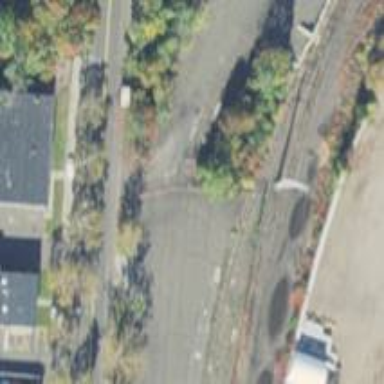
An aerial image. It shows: Rail spur service.